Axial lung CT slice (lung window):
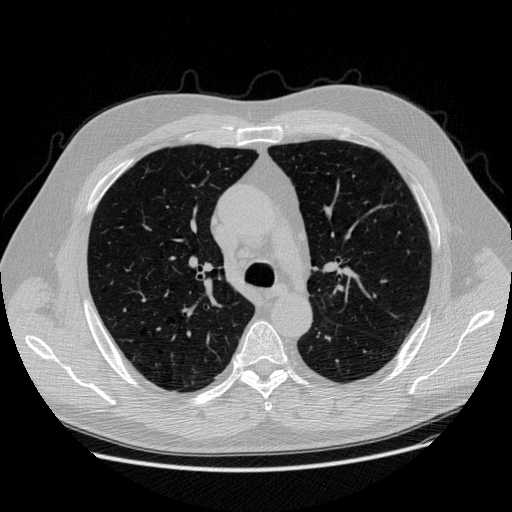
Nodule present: no